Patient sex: F
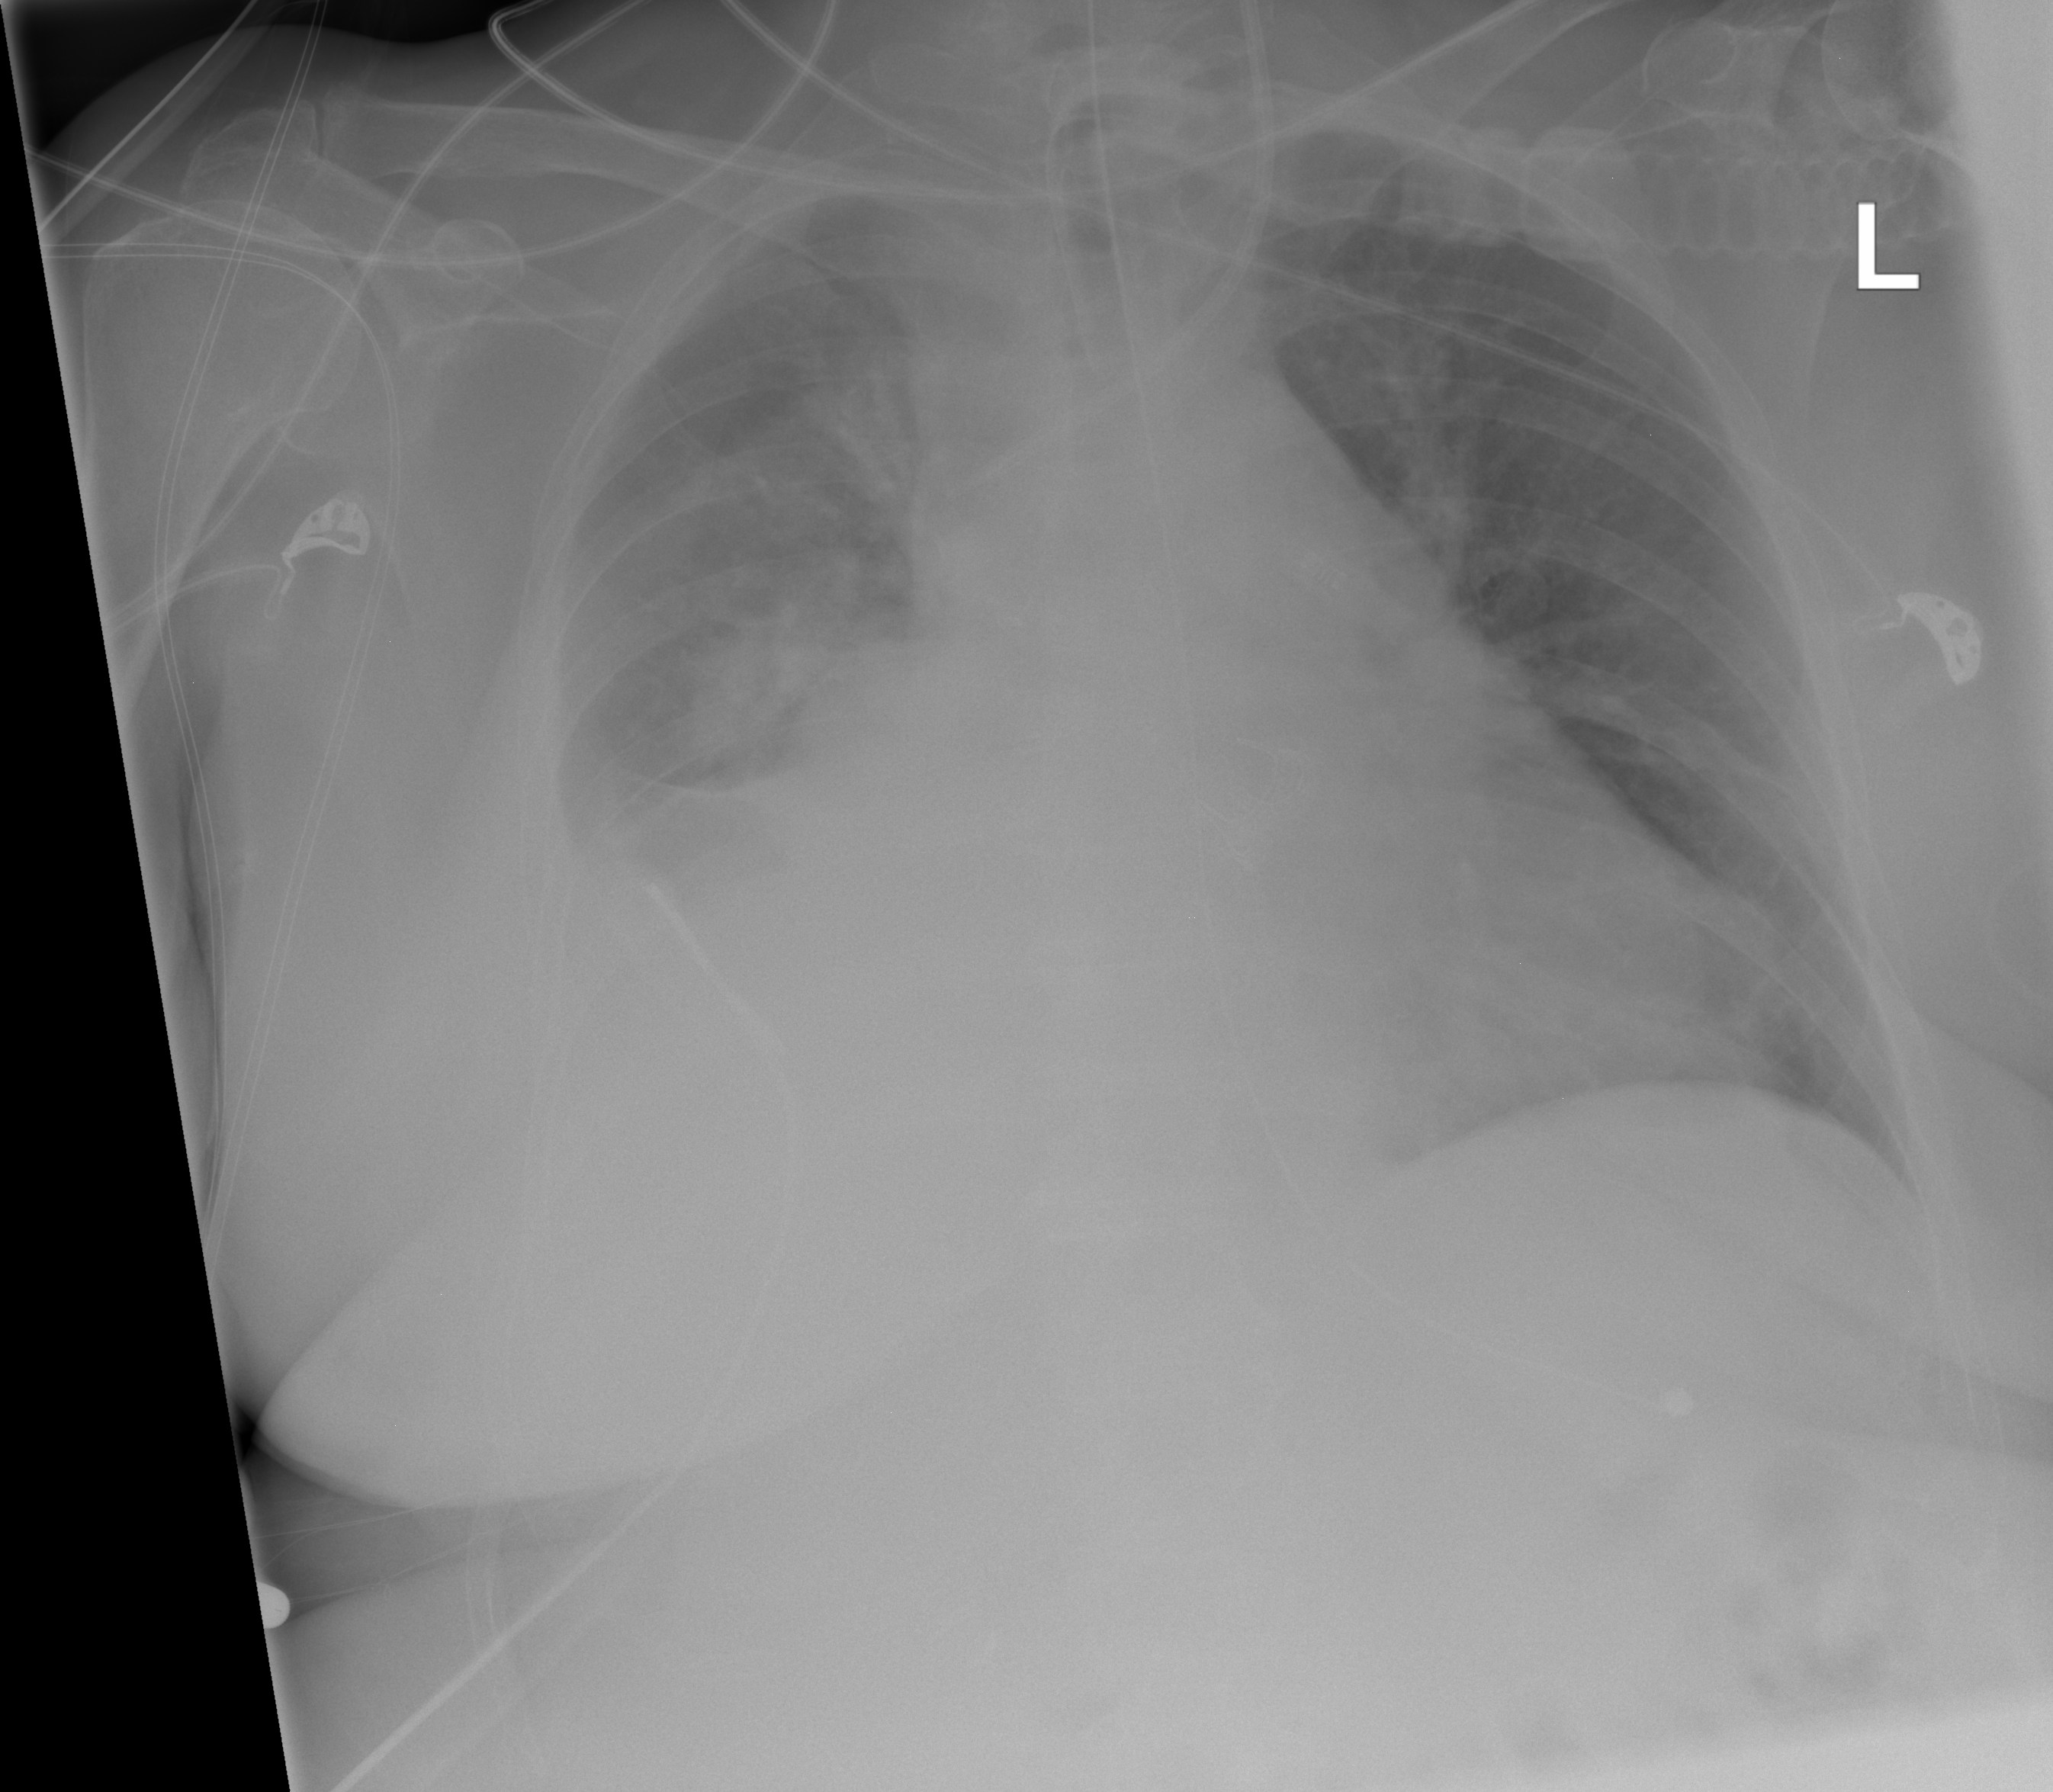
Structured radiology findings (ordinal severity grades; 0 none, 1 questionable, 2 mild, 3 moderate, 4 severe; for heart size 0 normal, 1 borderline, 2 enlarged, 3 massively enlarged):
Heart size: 2
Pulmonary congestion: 2
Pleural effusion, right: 3
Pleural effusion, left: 0
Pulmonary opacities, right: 0
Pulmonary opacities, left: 0
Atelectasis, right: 2
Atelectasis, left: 0